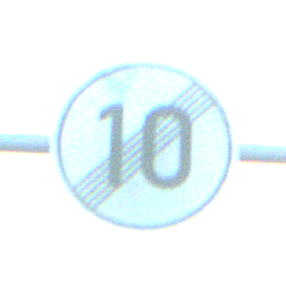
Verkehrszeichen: EndeGeschwindigkeit10
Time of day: SunriseSunset
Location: Outdoor (RoadRail)
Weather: PartlyCloudy
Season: NotSpecified
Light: Natural